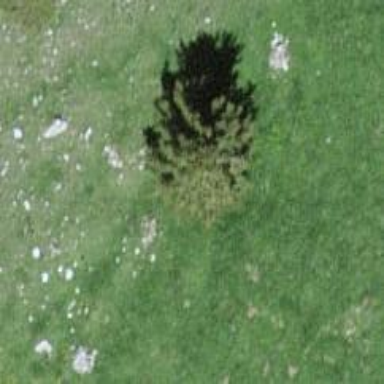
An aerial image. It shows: Needle-leaved tree in its natural environment.